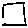
Label: square